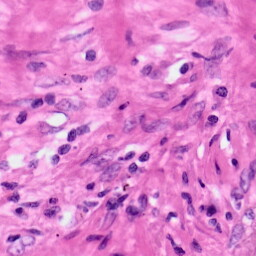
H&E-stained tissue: Lung